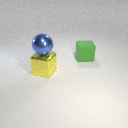
large green rubber cube behind large yellow metal cube